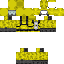
A female skeleton skin with pale skin, wearing blonde helmet dressed in a yellow hoodie and black pants, featuring a closed mouth.